Aerial crown-view tile of a tropical tree (Barro Colorado Island, Panama), acquired 20240716:
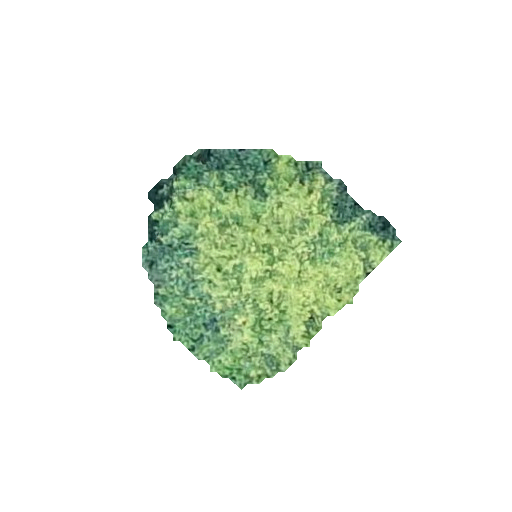
Species: Croton billbergianus
GBIF accepted scientific name: Croton billbergianus
Crown area: 63.51 m²